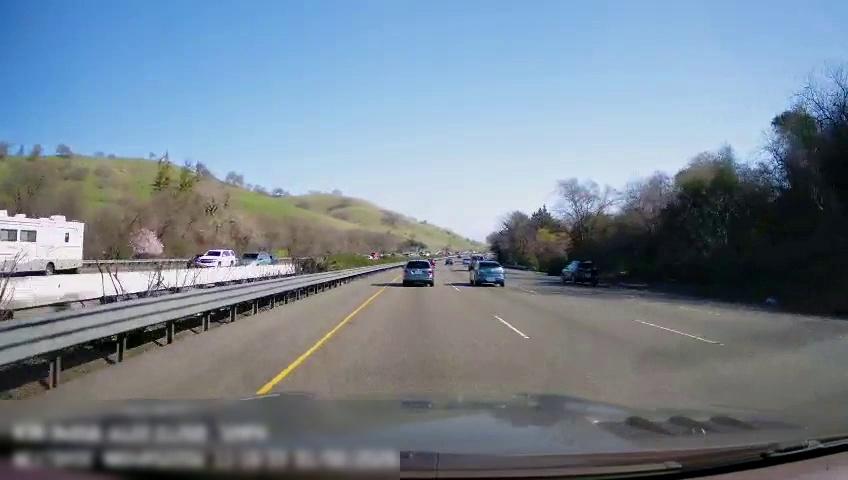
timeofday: Day
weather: Sunny
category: Drivable Space
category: Vehicles | Car
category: Vehicles | Truck
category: Vehicles | Car
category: Vehicles | SUV
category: Vehicles | Car
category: Vehicles | Truck
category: Vehicles | Car
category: Vehicles | SUV
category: Lanes | Current Lane
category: Lanes | Current Lane
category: Lanes | Alternate Lane
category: Lanes | Alternate Lane